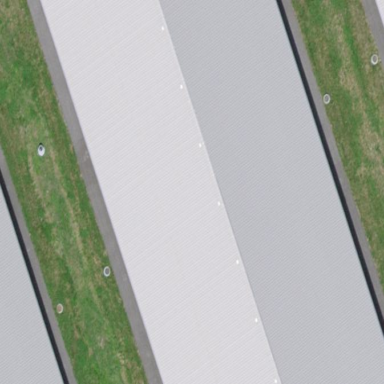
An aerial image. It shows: Industrial building.